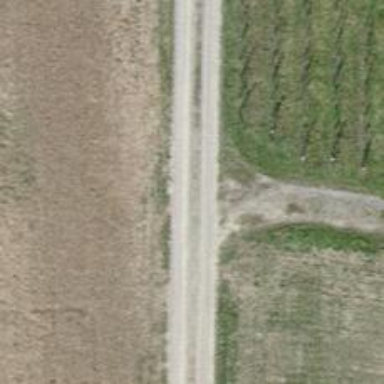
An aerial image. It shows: Compacted track with grade2 surface.